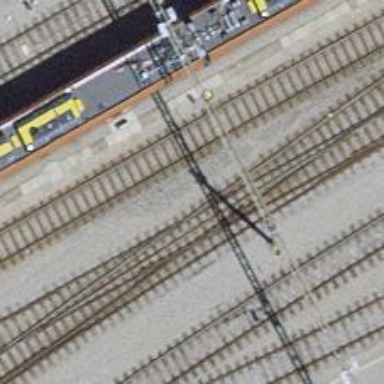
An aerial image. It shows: Railway switch.